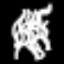
Label: squiggle